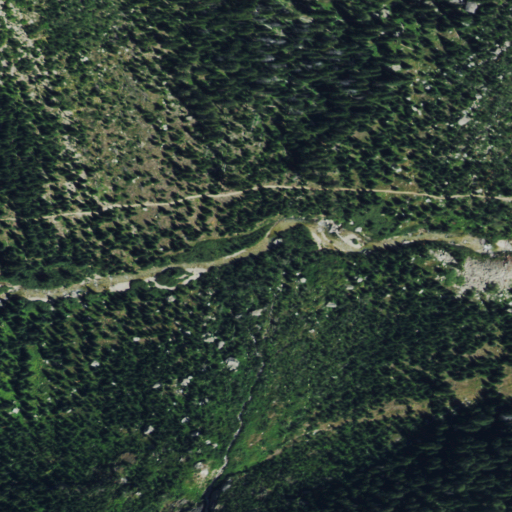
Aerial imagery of valley in Wyoming named Valhalla Canyon containing evergreen forest, deciduous forest, woody wetlands, herbaceous wetlands, and shrub